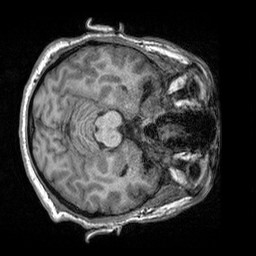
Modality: T1w
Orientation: axial
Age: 35
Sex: male
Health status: healthy
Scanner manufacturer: siemens
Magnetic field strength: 3 T
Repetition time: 2.3 s
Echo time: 0.00303 s